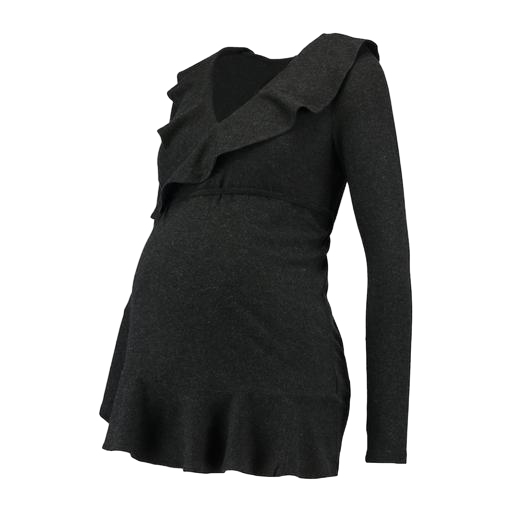
frilled v-neck, ruffled and draped jumper, black maternity oatmeal longline, white background